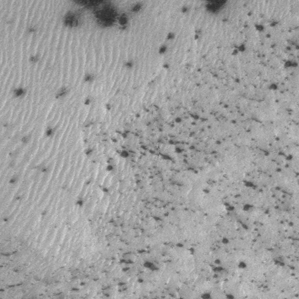
Label: frost